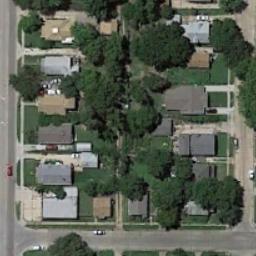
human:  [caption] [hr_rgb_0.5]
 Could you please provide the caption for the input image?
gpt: There are many trees in the middle residential area .

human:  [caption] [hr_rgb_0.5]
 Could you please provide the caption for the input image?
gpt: The medium residential area has some houses arranged in lines and some trees are among these houses .

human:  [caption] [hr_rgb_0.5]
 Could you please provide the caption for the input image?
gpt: There are only a few houses in a mid-sized residential area .

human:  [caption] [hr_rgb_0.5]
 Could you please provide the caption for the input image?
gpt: The medium residential is on the grass next to some trees and road .

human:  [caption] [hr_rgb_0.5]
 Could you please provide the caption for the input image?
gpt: There are some green trees and buildings on the medium residential area .